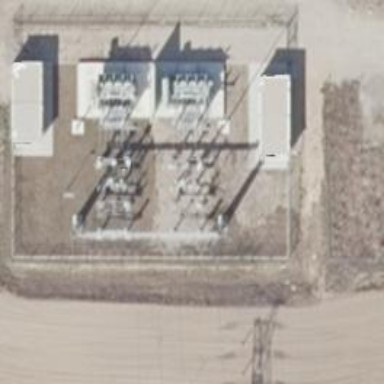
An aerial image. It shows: Switch for power supply.